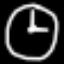
Label: clock